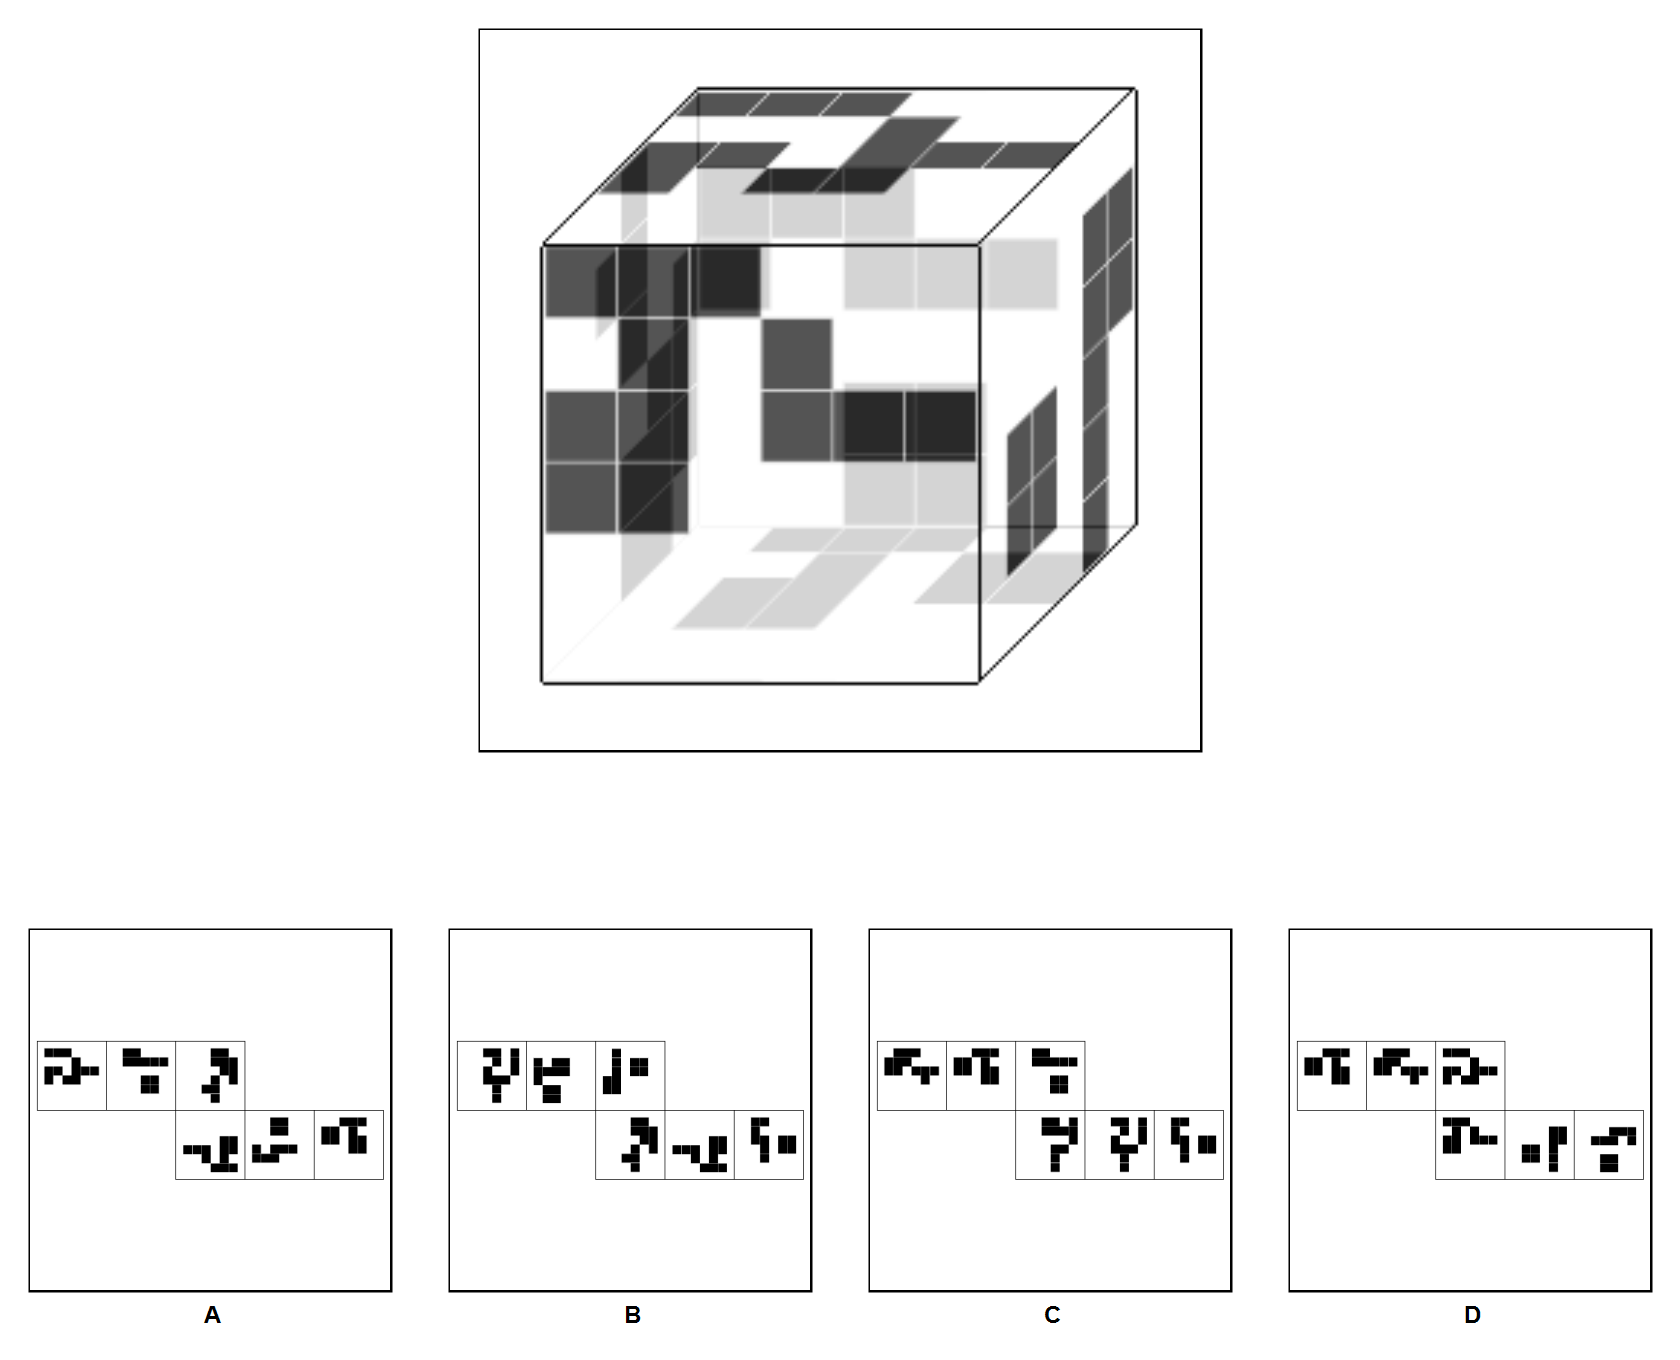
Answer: D